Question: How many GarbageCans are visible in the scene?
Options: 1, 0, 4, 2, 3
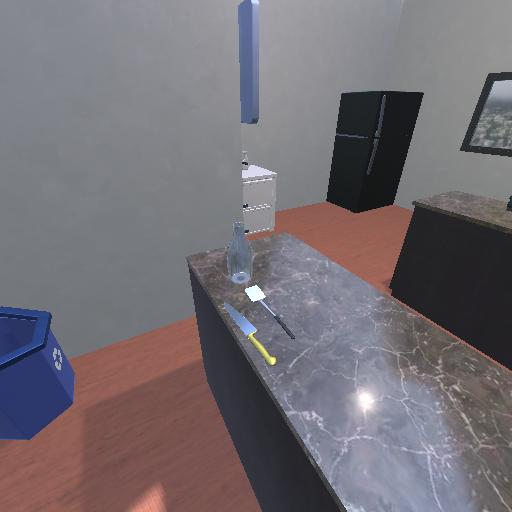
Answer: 1